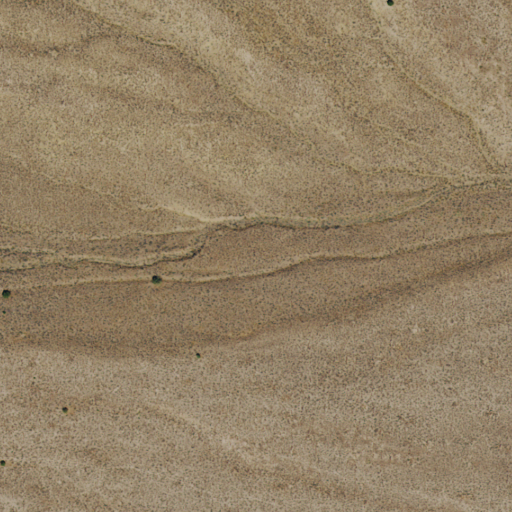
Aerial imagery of depression(s) in Nevada named Horseshoe Basin containing only shrub